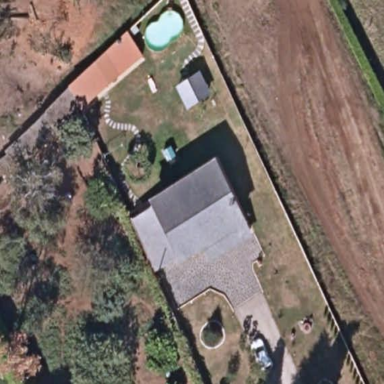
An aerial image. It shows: Simple house.